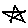
Label: star